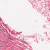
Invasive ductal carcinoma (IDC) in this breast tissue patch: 0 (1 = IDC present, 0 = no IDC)